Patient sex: M
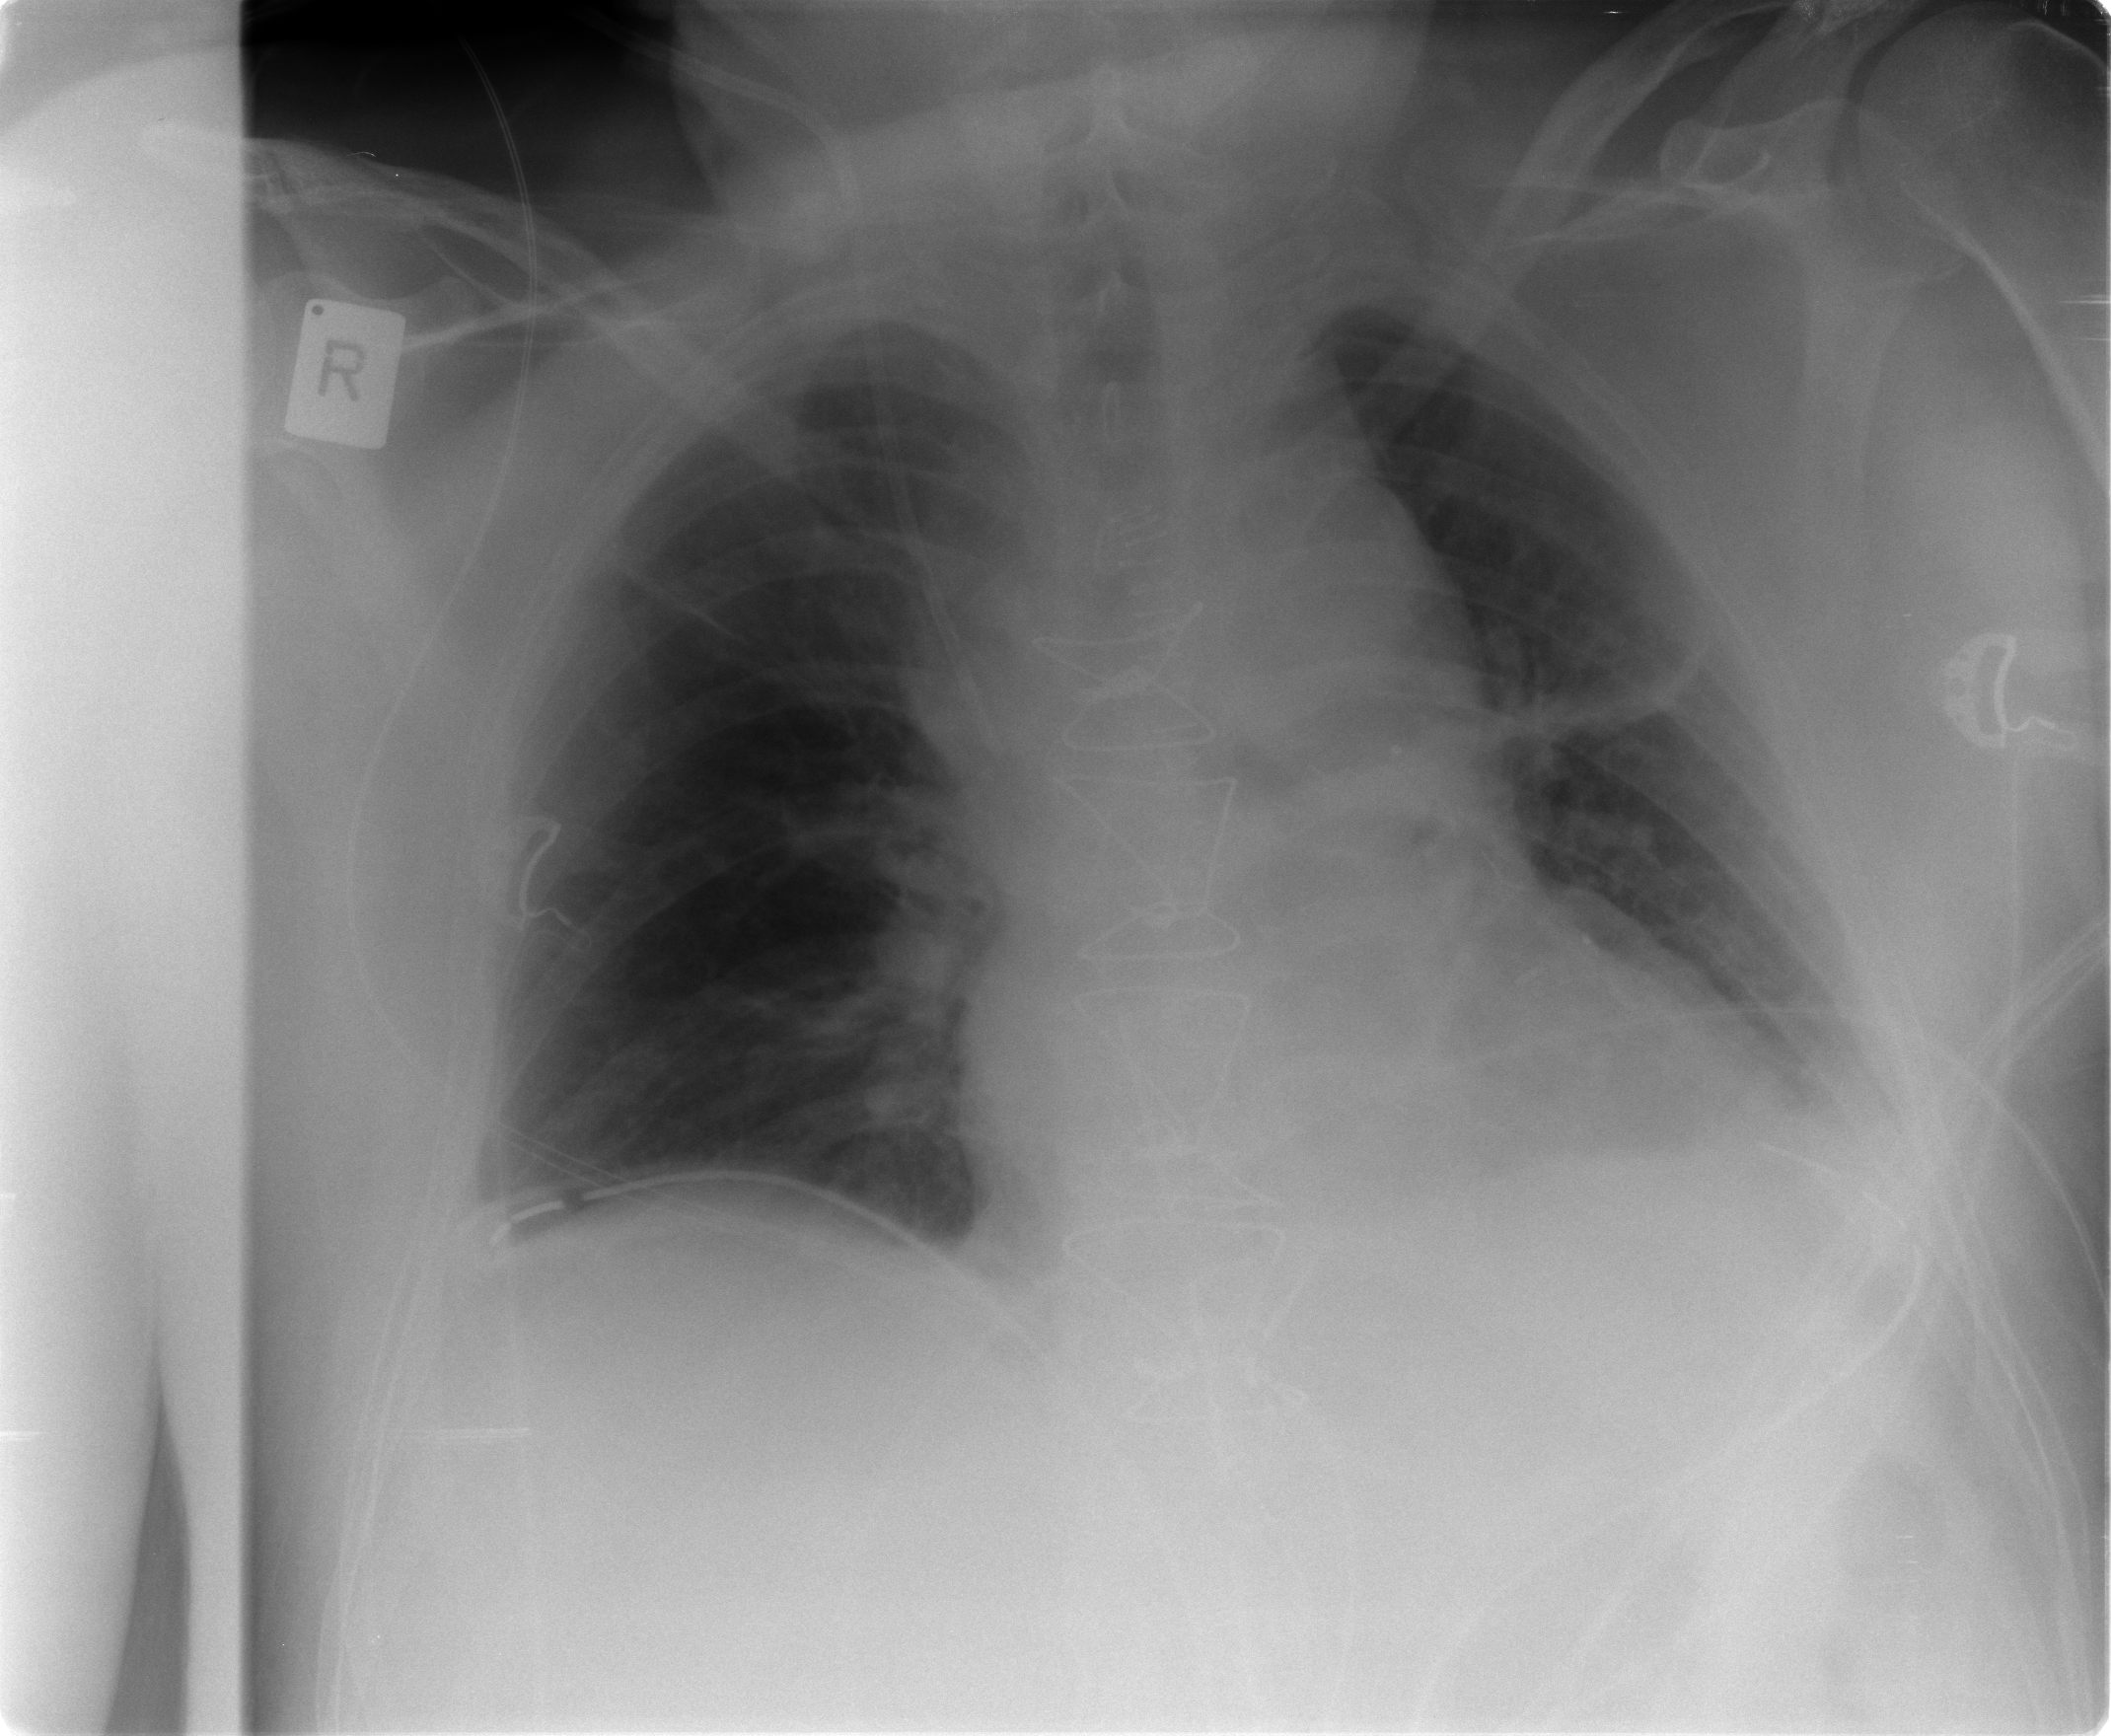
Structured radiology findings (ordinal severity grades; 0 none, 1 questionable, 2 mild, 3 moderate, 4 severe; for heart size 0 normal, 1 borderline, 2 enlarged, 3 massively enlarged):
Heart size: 1
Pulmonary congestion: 2
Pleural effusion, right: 2
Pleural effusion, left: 2
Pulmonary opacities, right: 0
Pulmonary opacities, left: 0
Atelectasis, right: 2
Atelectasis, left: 3